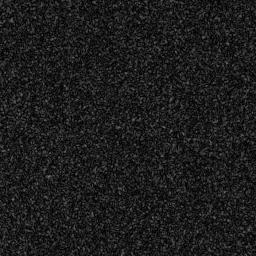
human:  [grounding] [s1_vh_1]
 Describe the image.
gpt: In the satellite image, there is  <ref>1 medium ship </ref> <box>[[14, 63, 25, 70, 0]]</box> located at left,  <ref>2 medium ship </ref> <box>[[33, 80, 44, 90, 0], [51, 85, 63, 94, 0]]</box> located at bottom.